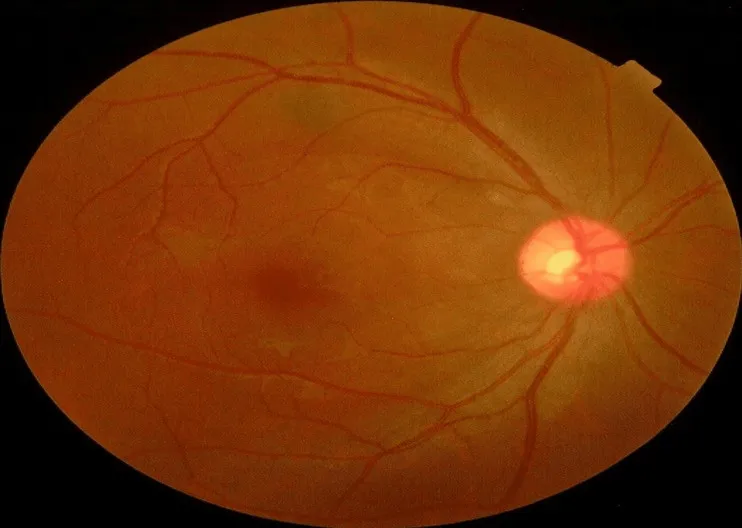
The patient's right eye fundus after one month. Right eye fundus showing resolution of cotton wool spots and 'flecken' at the posterior pole.
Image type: ophthalmic_imaging (fundus_photograph)